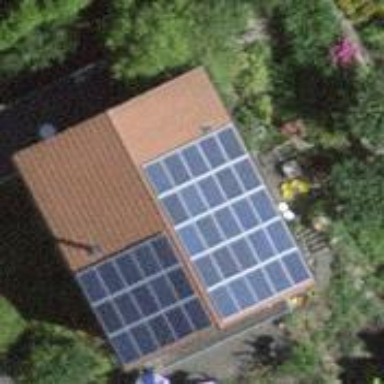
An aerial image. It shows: Solar power generator with photovoltaic panels.